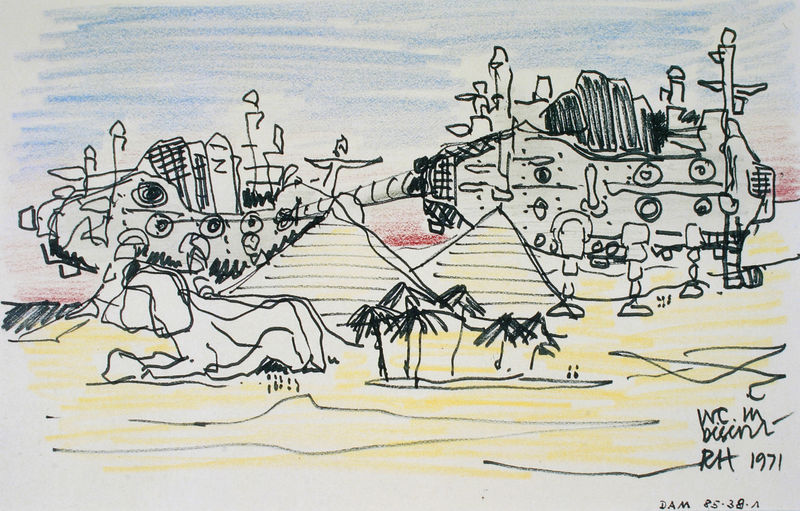
Titel: "Walking City", Skizze
Künstler: Archigram
Schlagwörter: blau, gelb, schwarz, skizze, zeichnung, rot, palmen, sphinx, ägypten, pyramiden